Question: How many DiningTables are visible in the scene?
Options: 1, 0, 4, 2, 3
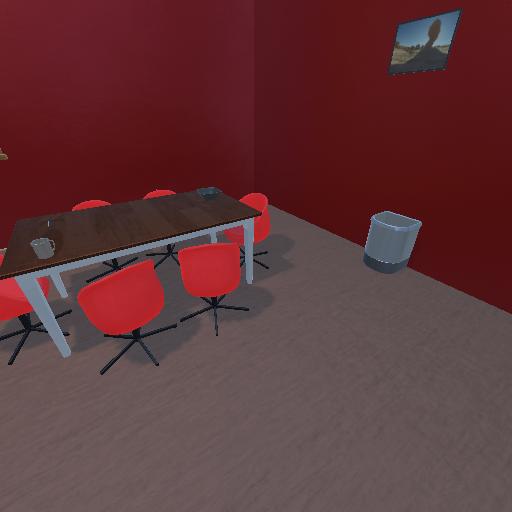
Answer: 1